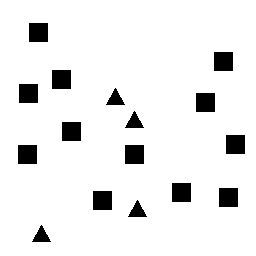
Squares: 12
Triangles: 4
Stars: 0
Total shapes: 16